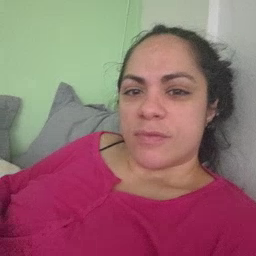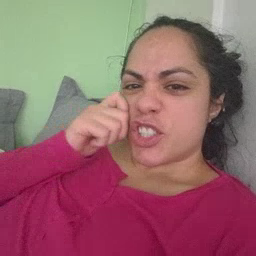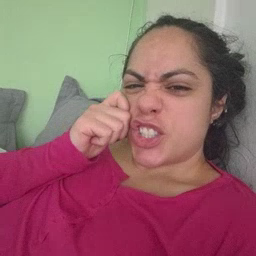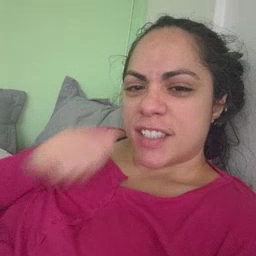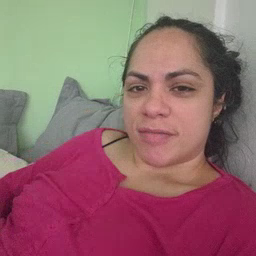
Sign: cheek